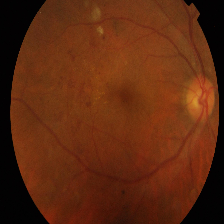
Diabetic retinopathy grade: Proliferative DR